Field crop: maize
Growth stage: 2
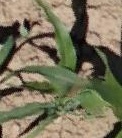
Species: maize